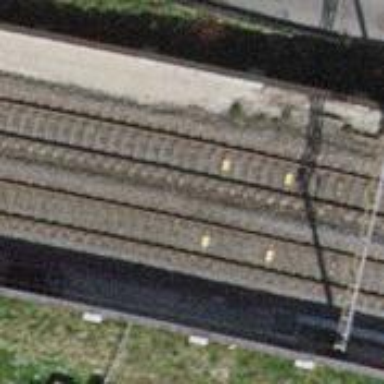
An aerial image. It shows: Single railway track with electrification through contact line.